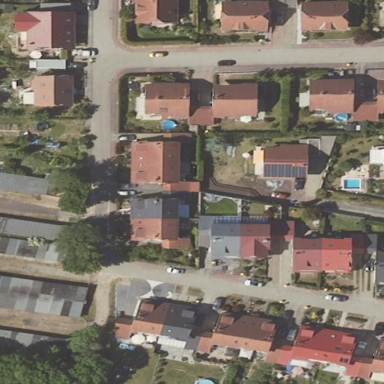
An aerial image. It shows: Residential area.